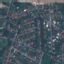
Land use / land cover: Residential